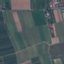
Land use / land cover: PermanentCrop